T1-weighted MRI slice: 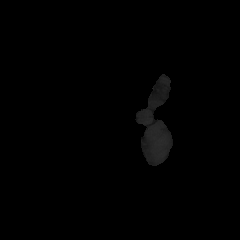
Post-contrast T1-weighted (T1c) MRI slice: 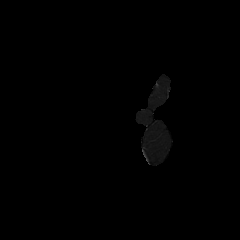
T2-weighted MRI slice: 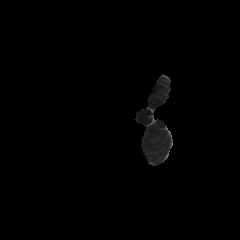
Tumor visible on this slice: no